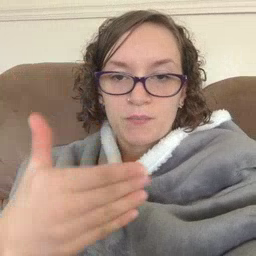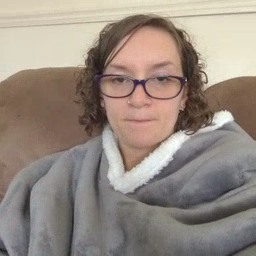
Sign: bedroom